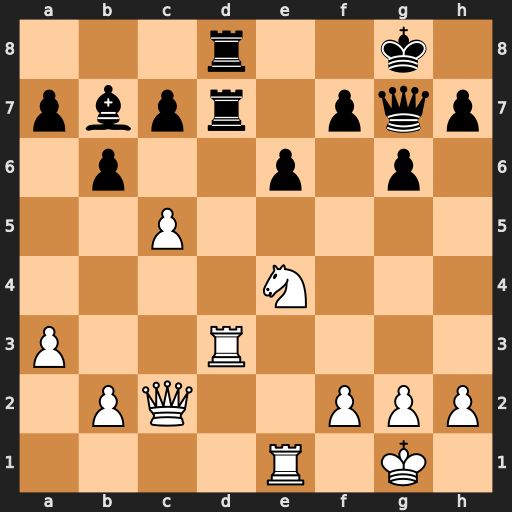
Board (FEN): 3r2k1/pbpr1pqp/1p2p1p1/2P5/4N3/P2R4/1PQ2PPP/4R1K1
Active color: w
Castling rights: -
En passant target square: -
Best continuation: Rxd7 Rxd7 c6 Bxc6 Qxc6